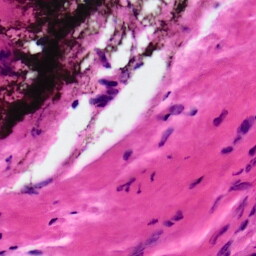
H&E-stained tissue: Ovarian